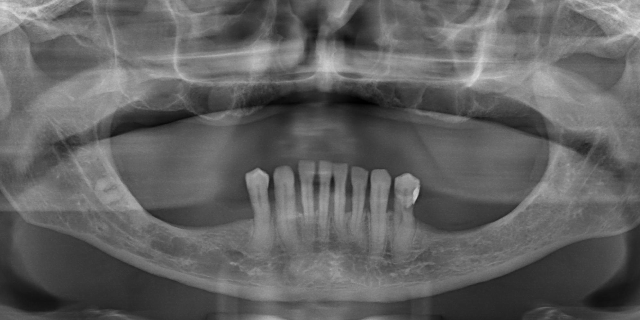
adult